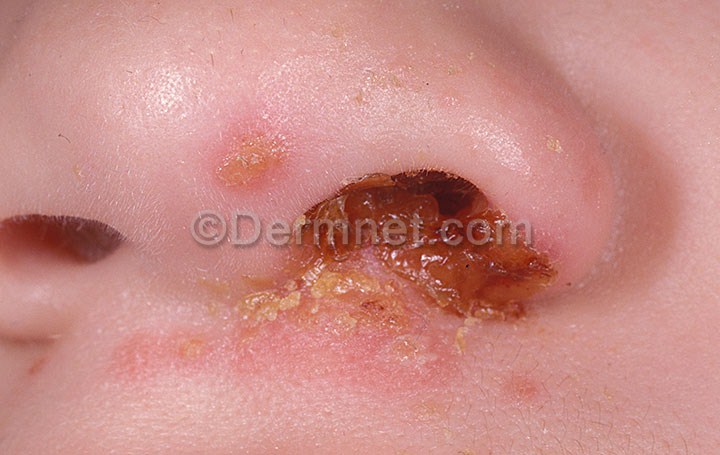
Disease: Cellulitis Impetigo and other Bacterial Infections